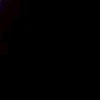
Label: space